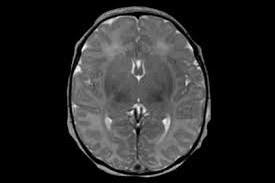
Label: notumor